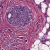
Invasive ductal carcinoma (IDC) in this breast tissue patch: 1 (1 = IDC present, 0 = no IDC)